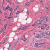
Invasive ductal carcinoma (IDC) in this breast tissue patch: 1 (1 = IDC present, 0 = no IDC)